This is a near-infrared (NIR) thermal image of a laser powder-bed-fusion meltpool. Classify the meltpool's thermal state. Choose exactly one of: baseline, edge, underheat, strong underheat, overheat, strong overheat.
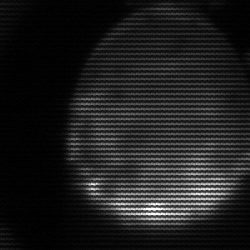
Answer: edge